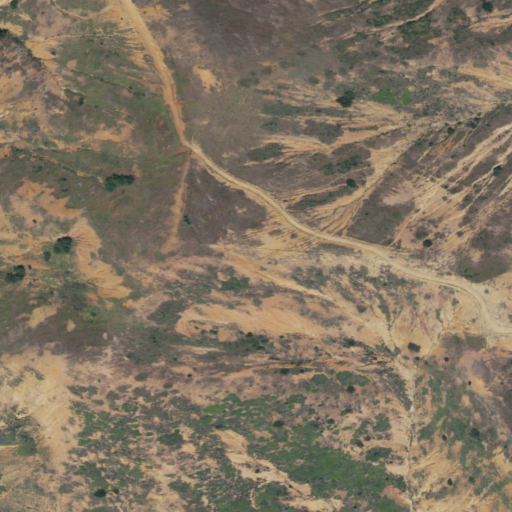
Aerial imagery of mountain in California named Silver Peak containing shrub and grassland